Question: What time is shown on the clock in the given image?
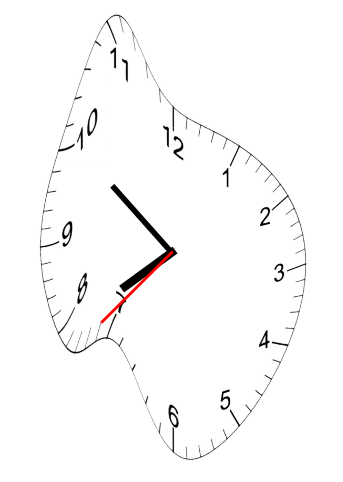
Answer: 07:50:37